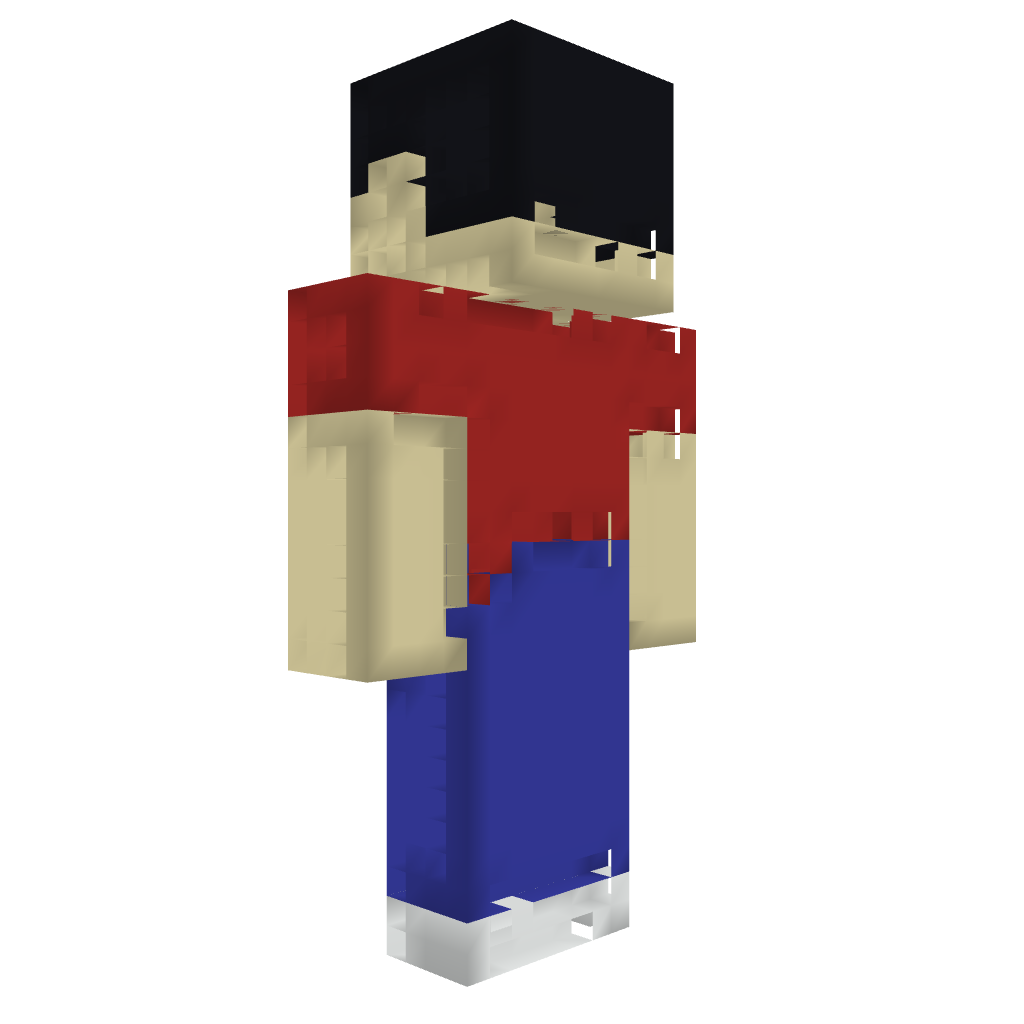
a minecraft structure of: My Statue